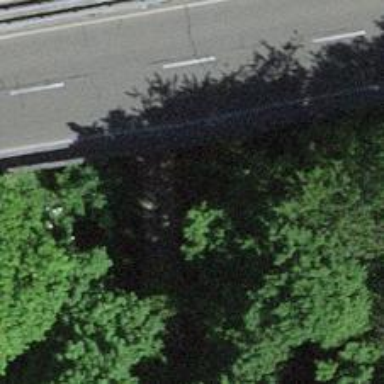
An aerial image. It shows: Footway passing through tunnel.